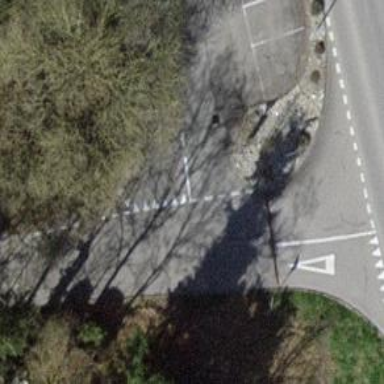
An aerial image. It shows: Road with "give way" sign.